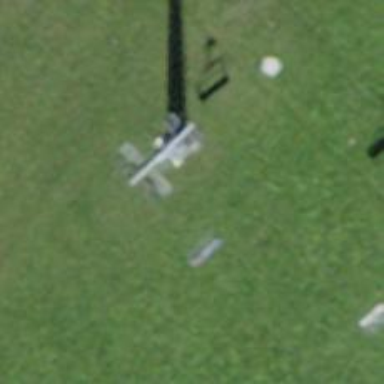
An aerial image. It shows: Pylon for aerialway.